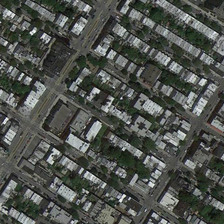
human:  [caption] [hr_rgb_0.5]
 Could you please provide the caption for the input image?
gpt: many buildings and green trees are in a dense residential area .

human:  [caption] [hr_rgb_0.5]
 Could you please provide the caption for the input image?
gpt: many buildings and green trees are in a dense residential area .

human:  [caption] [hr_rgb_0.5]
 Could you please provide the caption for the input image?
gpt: many buildings and green trees are in a dense residential area .

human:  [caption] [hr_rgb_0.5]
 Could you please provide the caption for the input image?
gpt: many buildings and green trees are in a dense residential area .

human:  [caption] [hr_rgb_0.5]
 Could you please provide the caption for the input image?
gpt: many buildings and green trees are in a dense residential area .